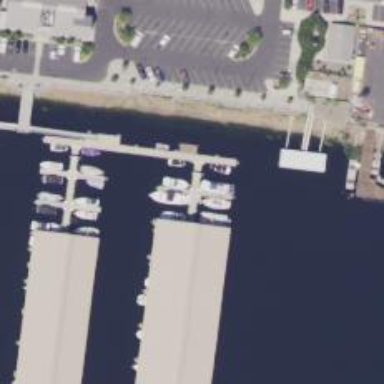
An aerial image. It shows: Man-made pier.